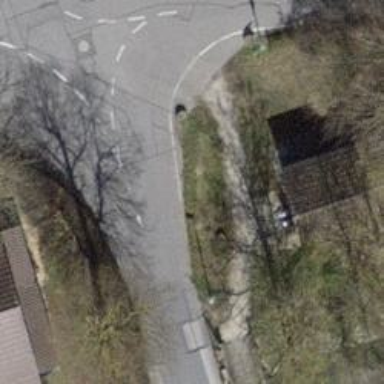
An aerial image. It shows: Asphalt sidewalk along the footway.